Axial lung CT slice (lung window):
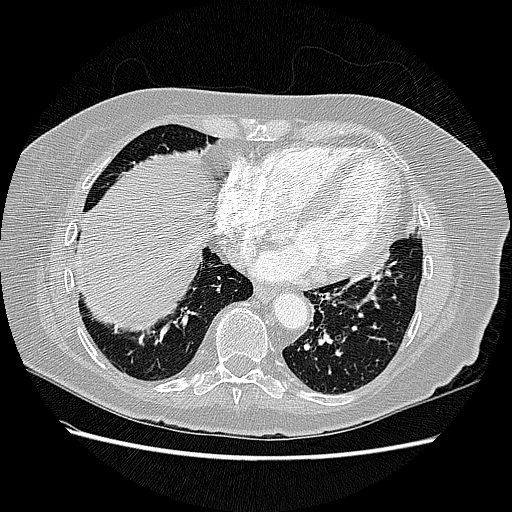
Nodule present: no